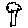
Label: tree